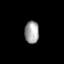
Tissue: lung
Cell type: Endothelial cells
Senescence score: 0.5403
Nuclear area (px): 317
Mean DAPI intensity: 160.028